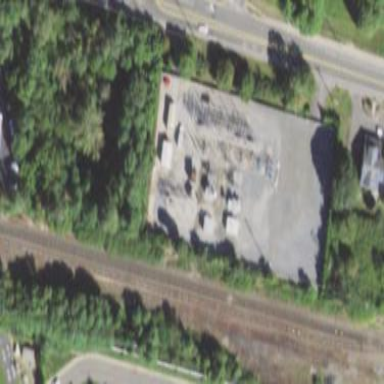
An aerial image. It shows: Outdoor distribution substation.